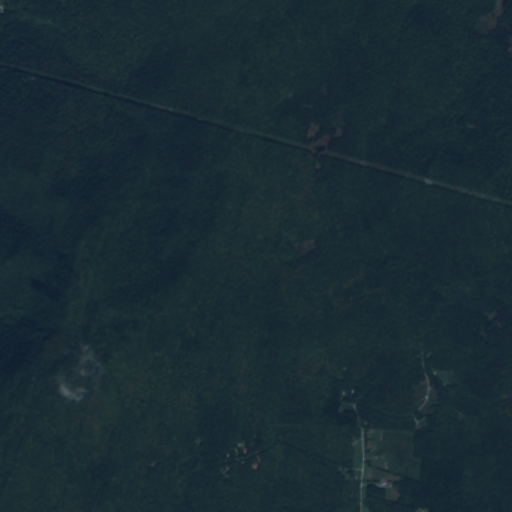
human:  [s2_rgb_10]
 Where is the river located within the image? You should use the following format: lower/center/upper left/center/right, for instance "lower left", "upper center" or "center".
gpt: The river is located in the left of the image.
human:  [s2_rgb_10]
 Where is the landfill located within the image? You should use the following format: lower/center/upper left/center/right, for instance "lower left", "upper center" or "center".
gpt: There is no landfill in the image.